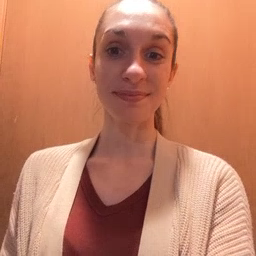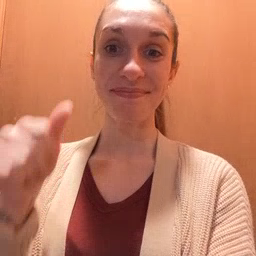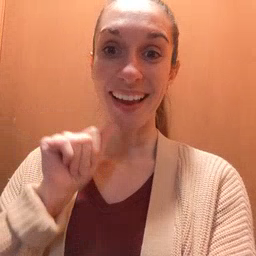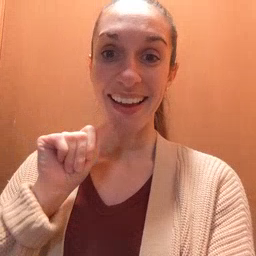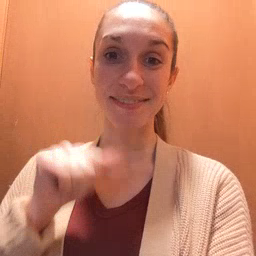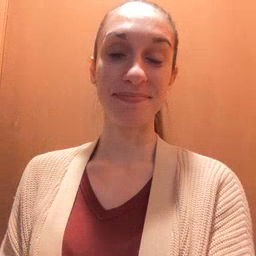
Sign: aunt